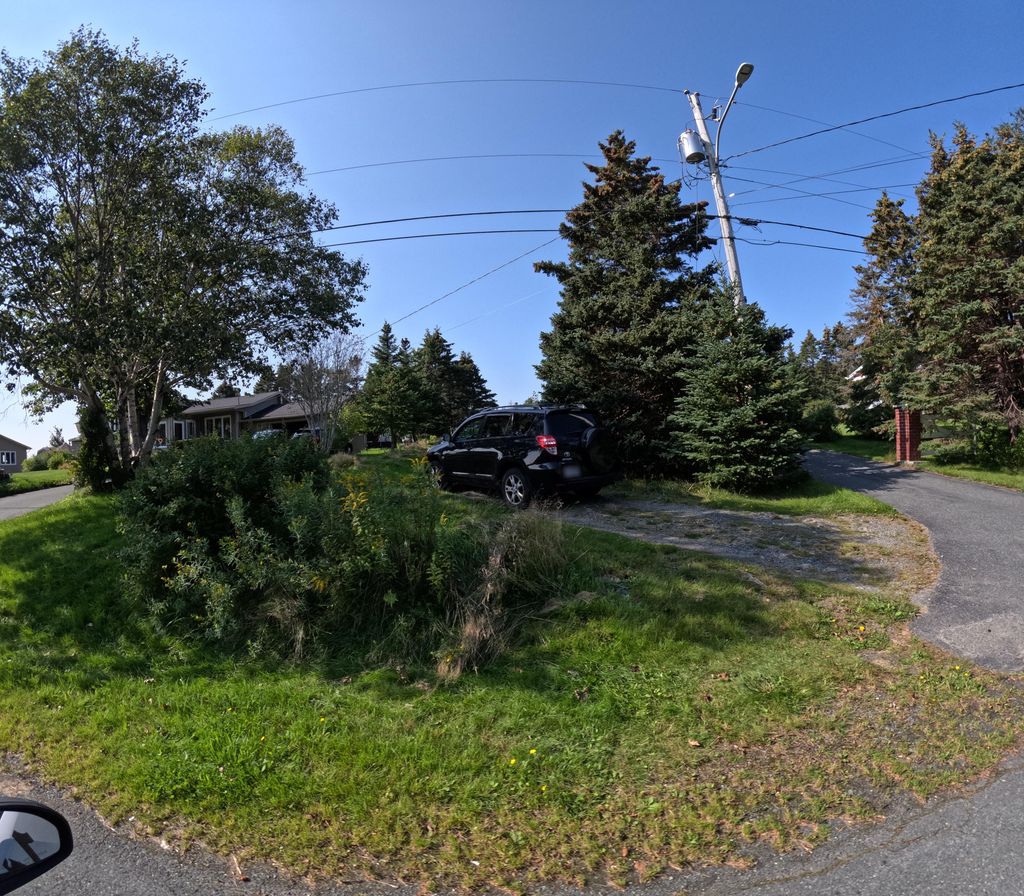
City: st_johns